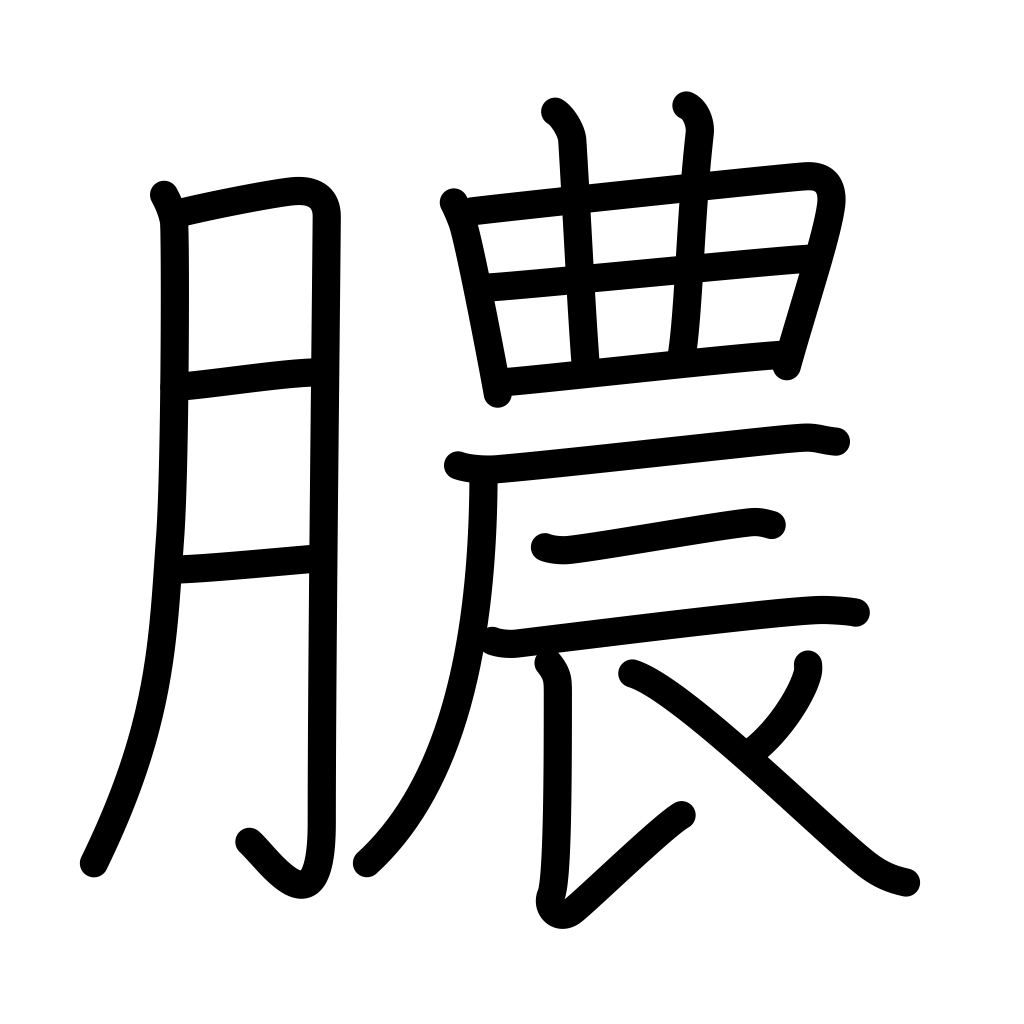
Meaning: pus, fester, discharge